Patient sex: M
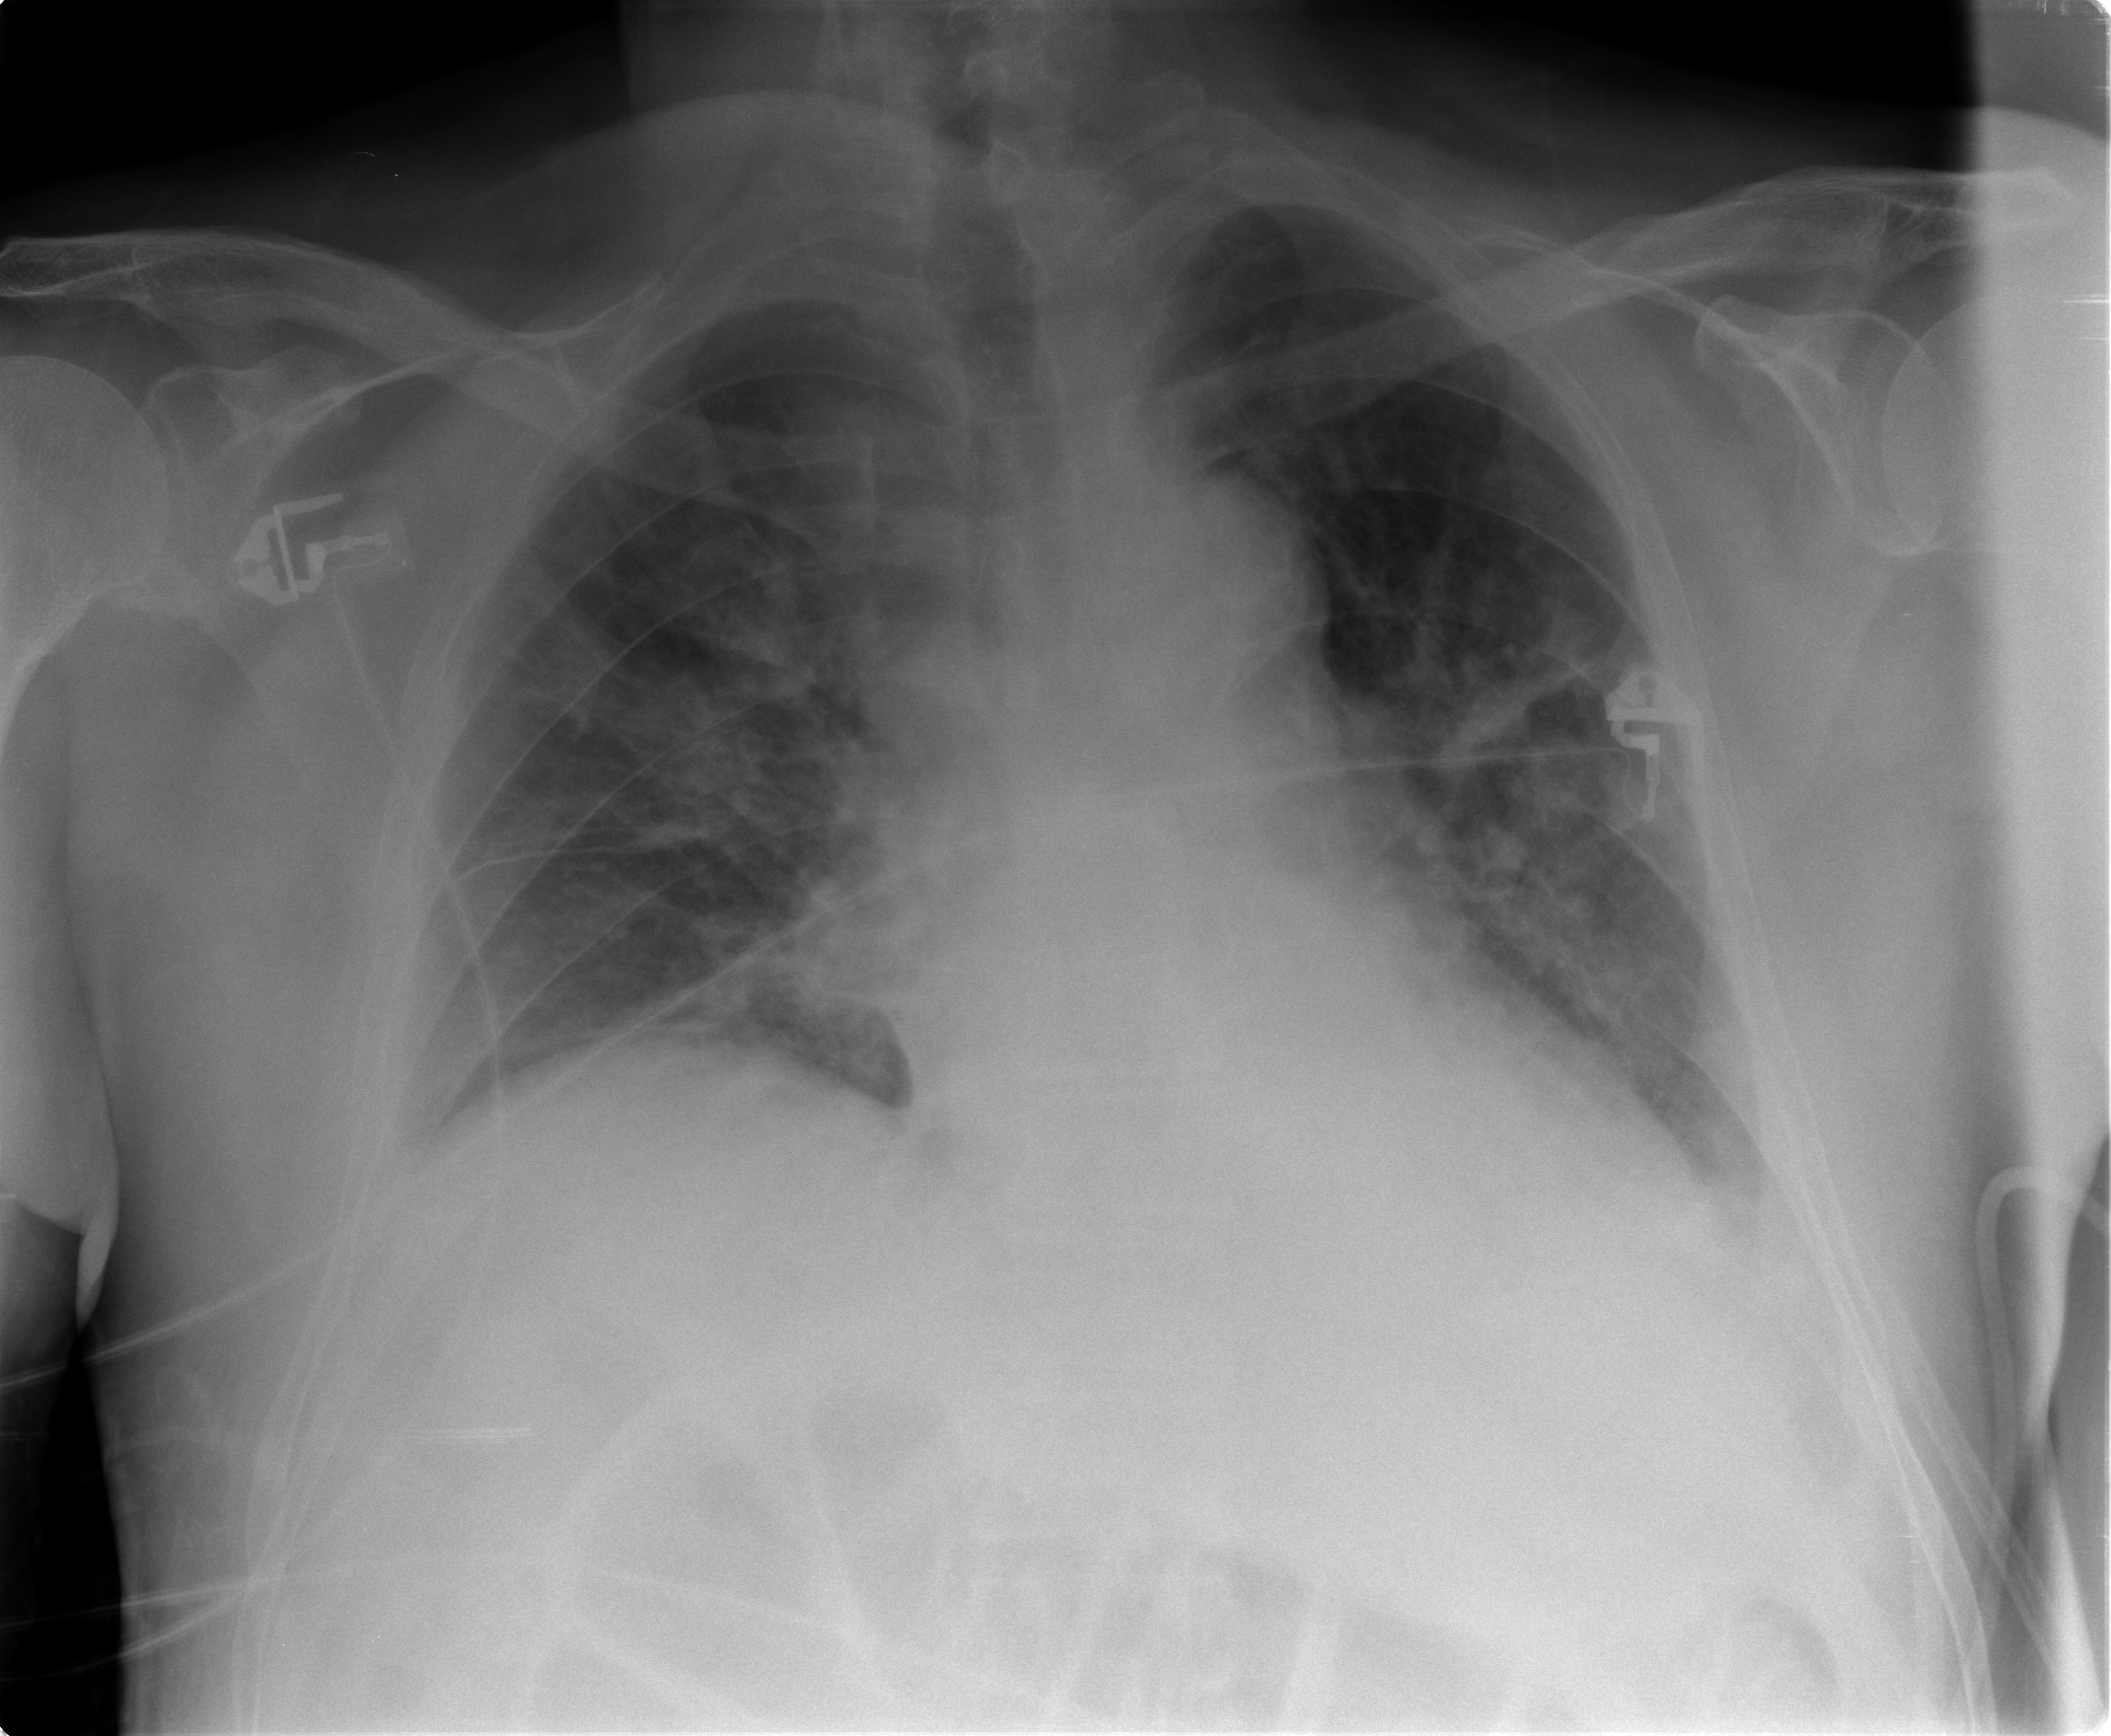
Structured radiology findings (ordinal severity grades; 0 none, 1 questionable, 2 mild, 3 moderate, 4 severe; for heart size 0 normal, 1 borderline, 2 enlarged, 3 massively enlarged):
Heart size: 2
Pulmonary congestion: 2
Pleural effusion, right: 0
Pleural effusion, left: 1
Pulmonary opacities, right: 3
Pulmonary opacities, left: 2
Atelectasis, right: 2
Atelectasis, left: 2